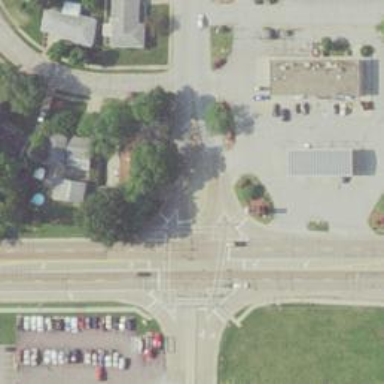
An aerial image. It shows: Secondary link road with asphalt surface.